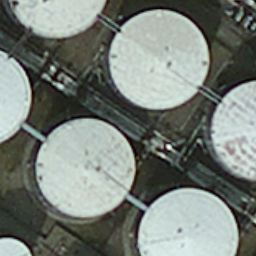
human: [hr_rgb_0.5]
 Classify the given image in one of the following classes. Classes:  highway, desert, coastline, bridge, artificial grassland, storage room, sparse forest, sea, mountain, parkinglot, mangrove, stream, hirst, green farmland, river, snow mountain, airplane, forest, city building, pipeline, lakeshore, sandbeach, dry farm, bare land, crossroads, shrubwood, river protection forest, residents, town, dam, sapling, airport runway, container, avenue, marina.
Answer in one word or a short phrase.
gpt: storage room